Field crop: maize
Growth stage: 1
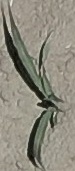
Species: sorghum